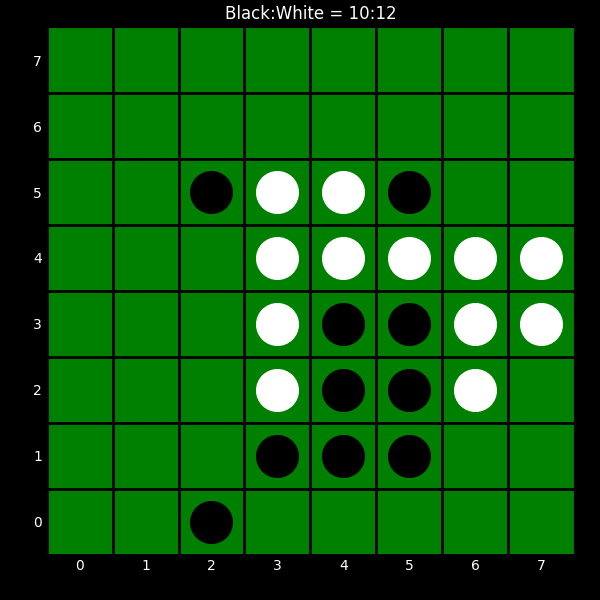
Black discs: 10
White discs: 12